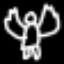
Label: angel